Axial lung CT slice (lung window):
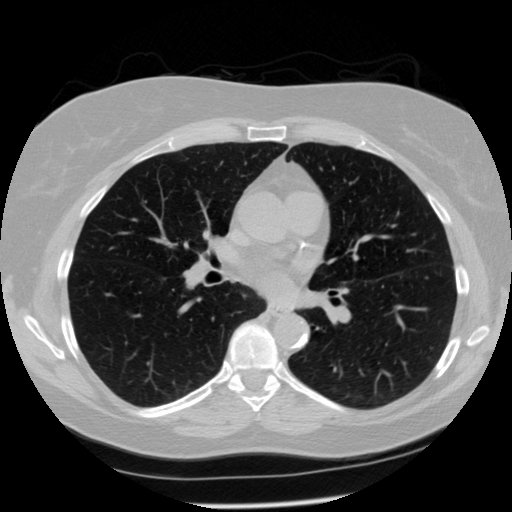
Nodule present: no